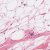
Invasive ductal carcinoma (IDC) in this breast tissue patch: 0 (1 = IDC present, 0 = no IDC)